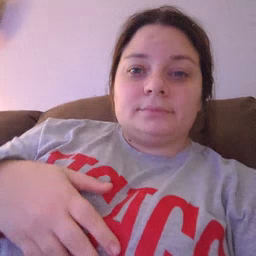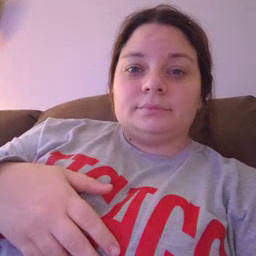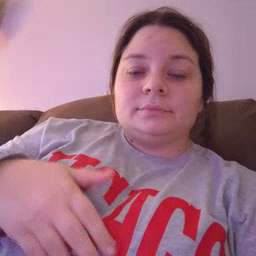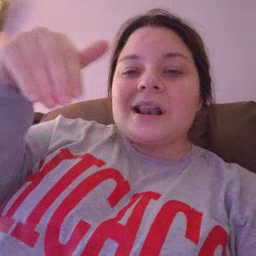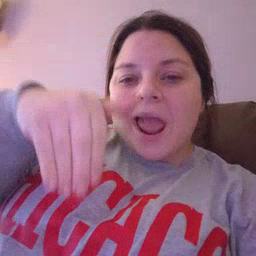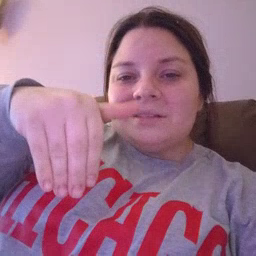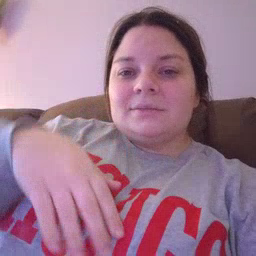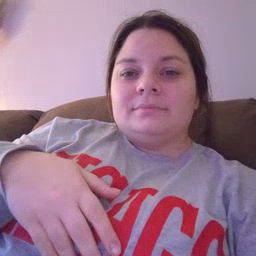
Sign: night